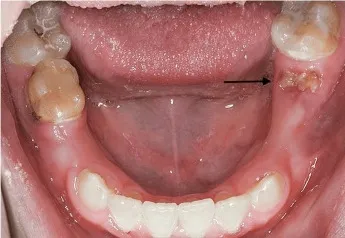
Intraoral clinical photos before treatment. C) Intraoral clinical photo of the mandibular arch. Red arrows: demineralized enamel lesions and cavitated dental caries. Black arrows: remaining roots. Blue arrows: deep palatal pits.
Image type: medical_photograph (oral_photograph)